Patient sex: M
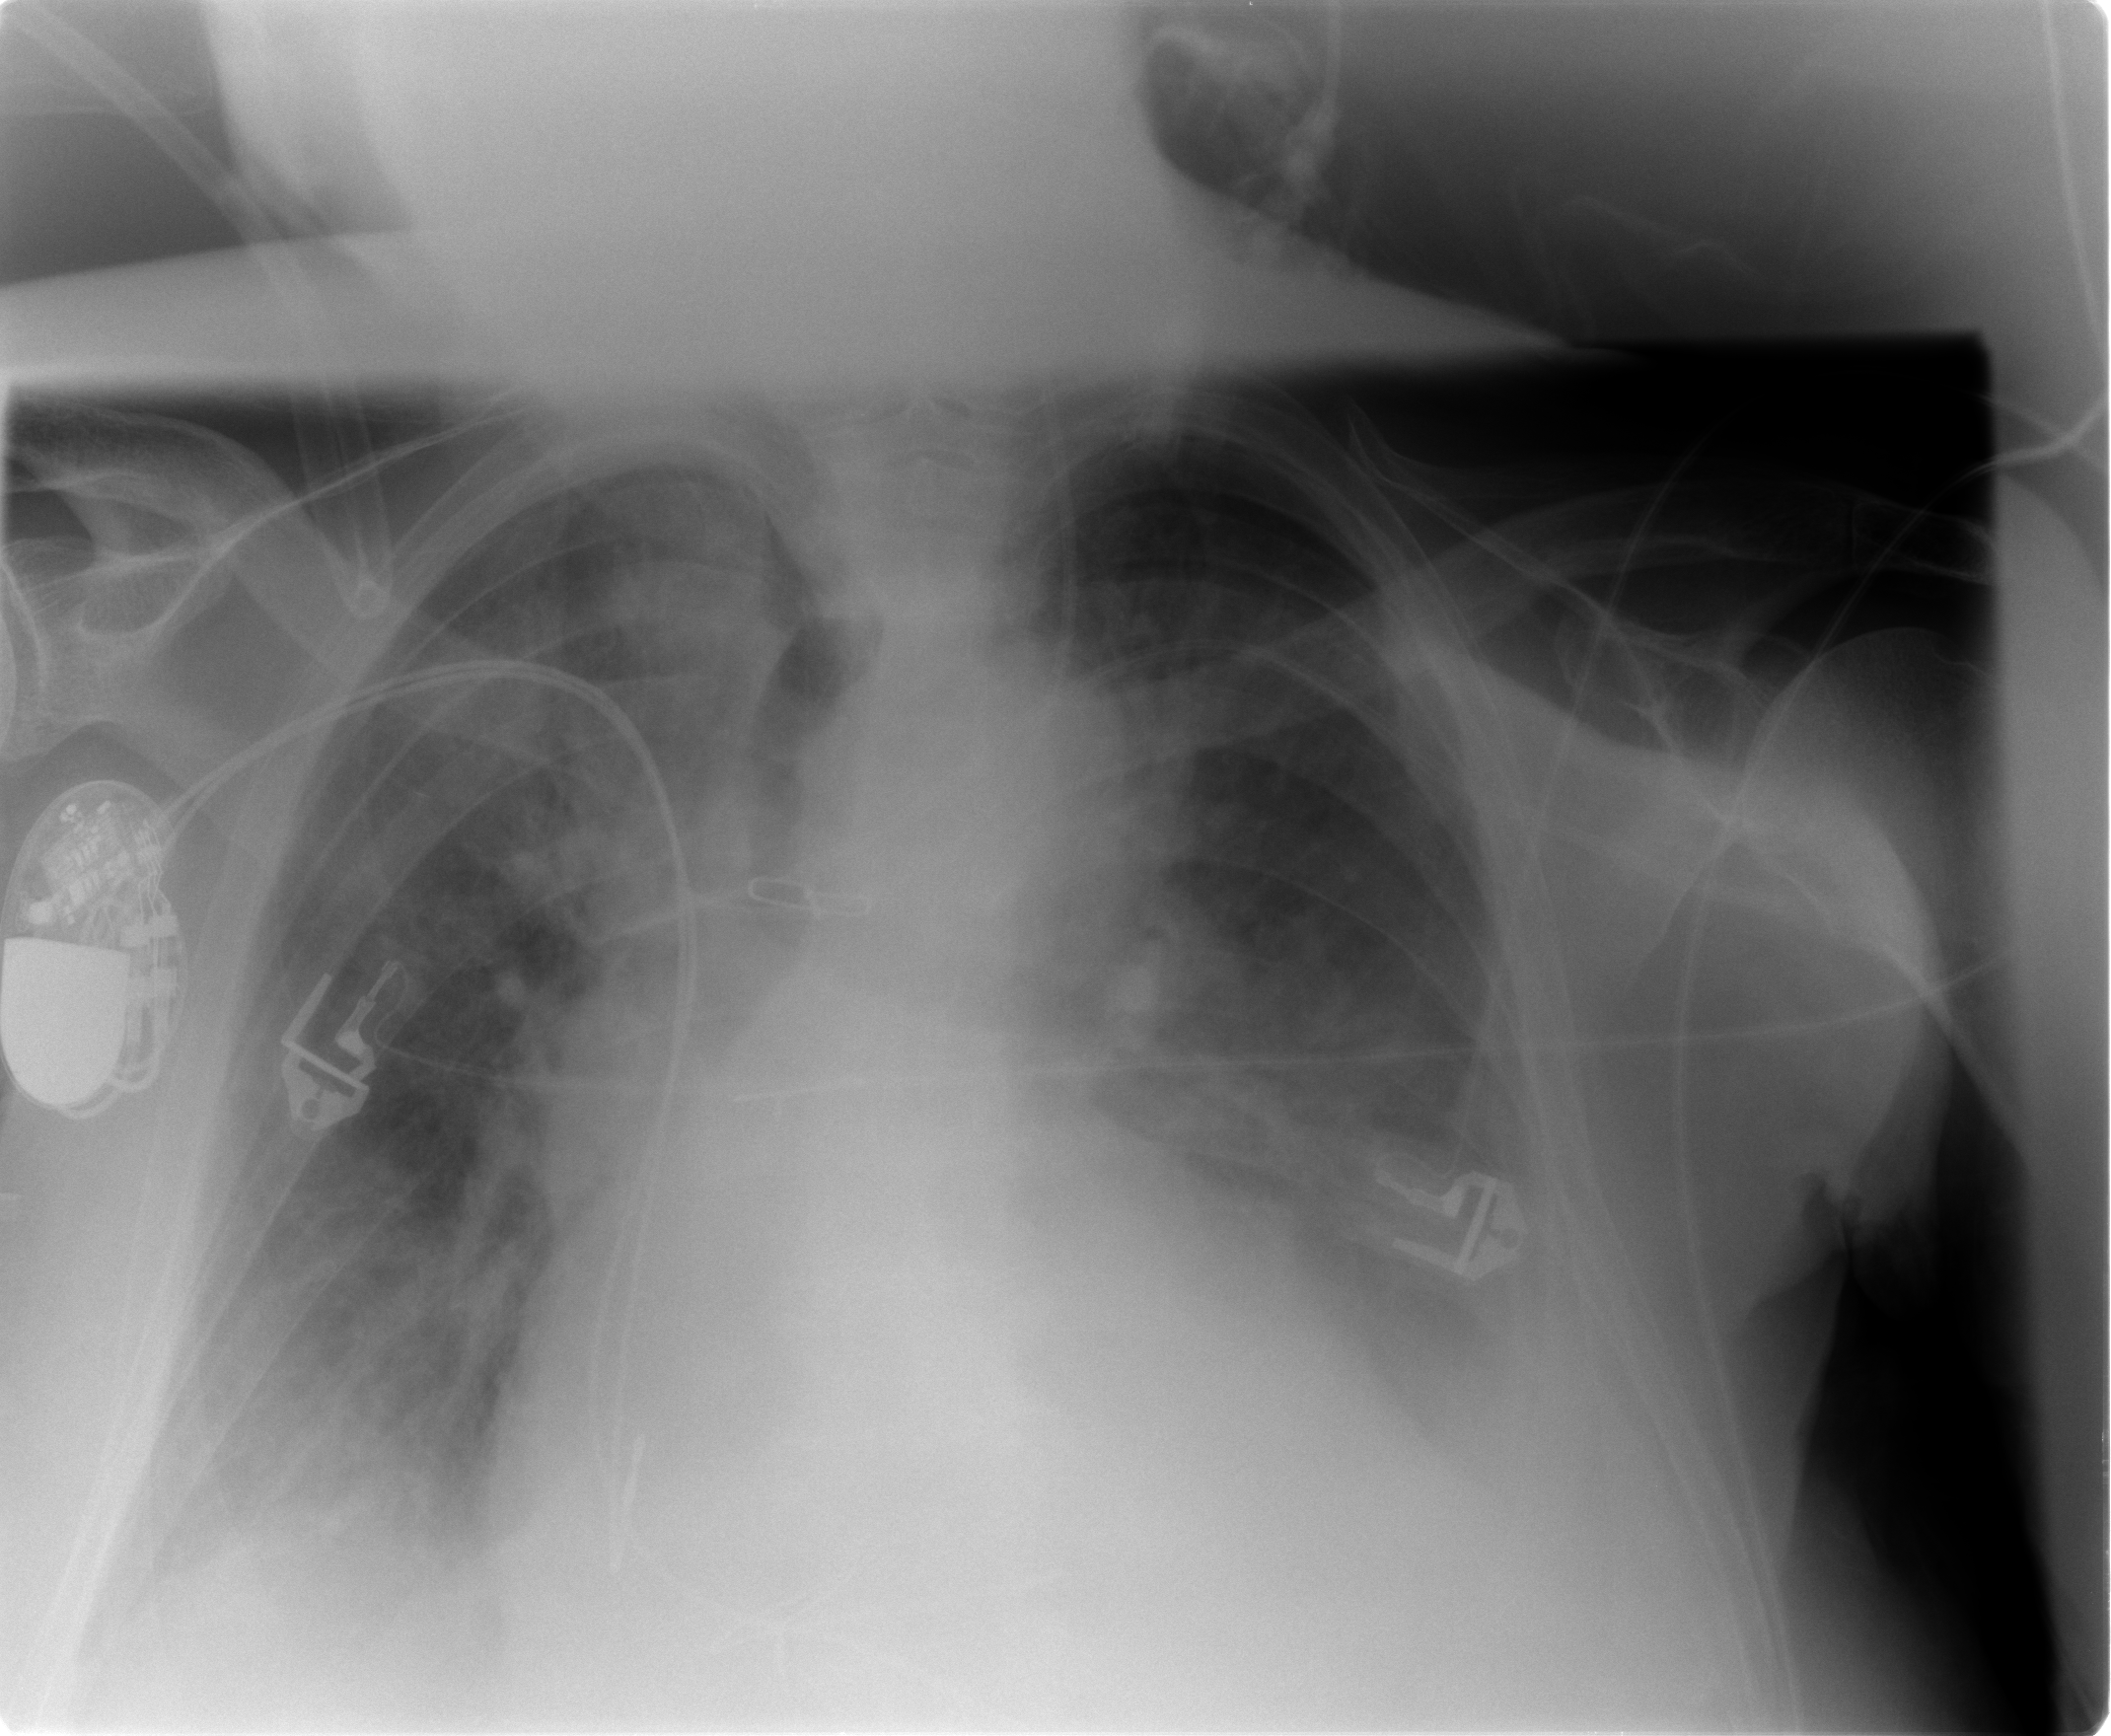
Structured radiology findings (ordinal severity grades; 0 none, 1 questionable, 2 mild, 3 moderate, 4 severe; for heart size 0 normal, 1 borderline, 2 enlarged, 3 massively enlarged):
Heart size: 2
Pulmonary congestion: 2
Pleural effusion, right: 2
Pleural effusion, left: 3
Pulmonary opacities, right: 2
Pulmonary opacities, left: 1
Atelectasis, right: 2
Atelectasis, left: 2